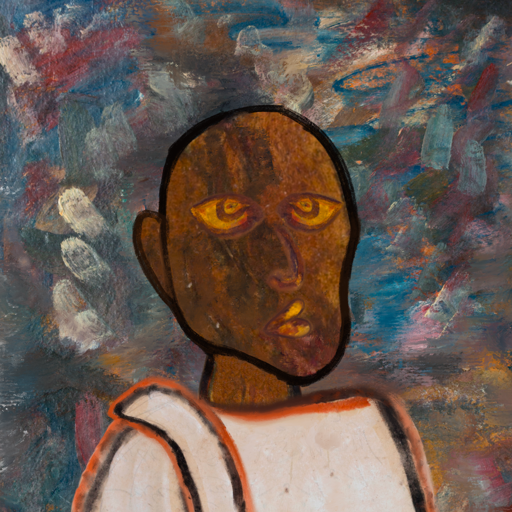
Background: Boggyland, Head And Neck Side: Mosgoul, Face Side: Comrade, Bust: Roy_Bahadur, Hair Side: Blank, Head Accessory: Blank, Second Necklace: Blank, Necklace: Blank, Baby: Blank